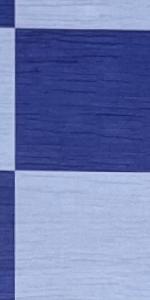
Label: Empty